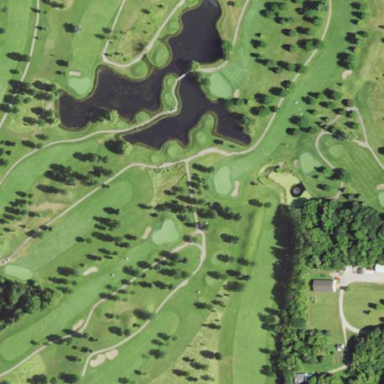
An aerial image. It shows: Designated golf cartpath along service road.